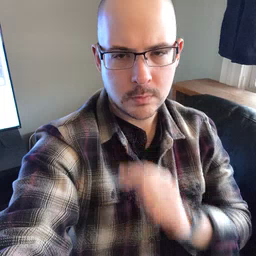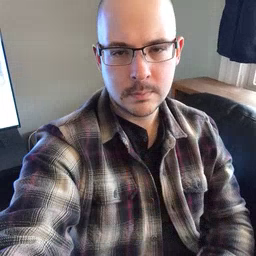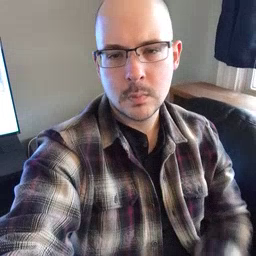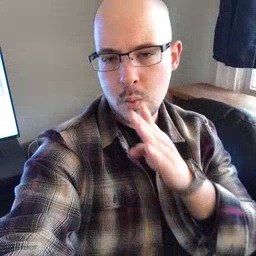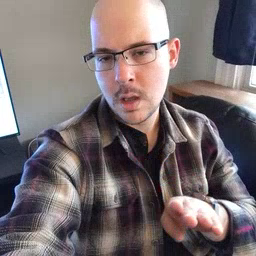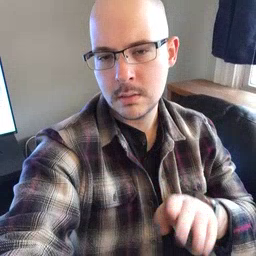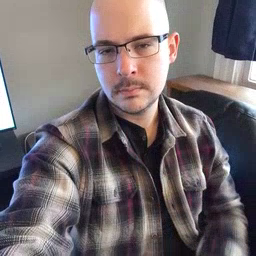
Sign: quiet